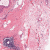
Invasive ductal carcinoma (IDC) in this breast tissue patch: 0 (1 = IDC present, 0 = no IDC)